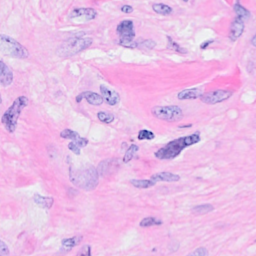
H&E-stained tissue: Breast